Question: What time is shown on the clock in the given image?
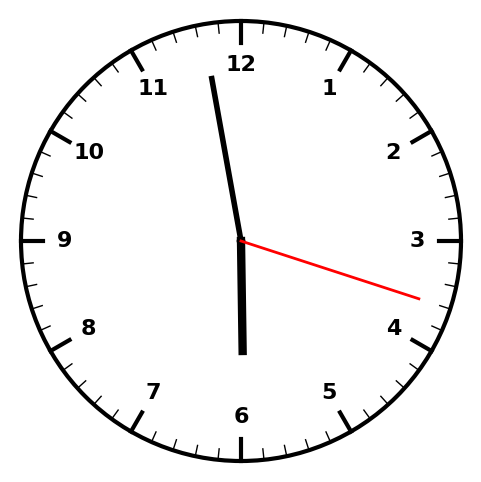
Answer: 05:58:18